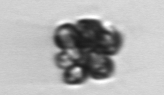
Label: Corymbellus